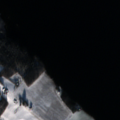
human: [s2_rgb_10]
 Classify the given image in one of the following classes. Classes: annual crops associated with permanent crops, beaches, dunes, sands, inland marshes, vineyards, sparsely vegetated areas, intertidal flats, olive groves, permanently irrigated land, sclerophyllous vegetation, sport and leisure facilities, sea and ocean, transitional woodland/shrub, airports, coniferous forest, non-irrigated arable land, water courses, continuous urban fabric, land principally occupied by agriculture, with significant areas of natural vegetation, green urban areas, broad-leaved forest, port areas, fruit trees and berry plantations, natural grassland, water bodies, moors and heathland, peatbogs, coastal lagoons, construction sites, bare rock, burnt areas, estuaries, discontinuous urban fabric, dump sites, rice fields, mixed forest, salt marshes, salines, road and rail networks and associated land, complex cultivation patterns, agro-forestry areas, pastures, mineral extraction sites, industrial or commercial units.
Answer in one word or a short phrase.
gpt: non-irrigated arable land, mixed forest, water bodies